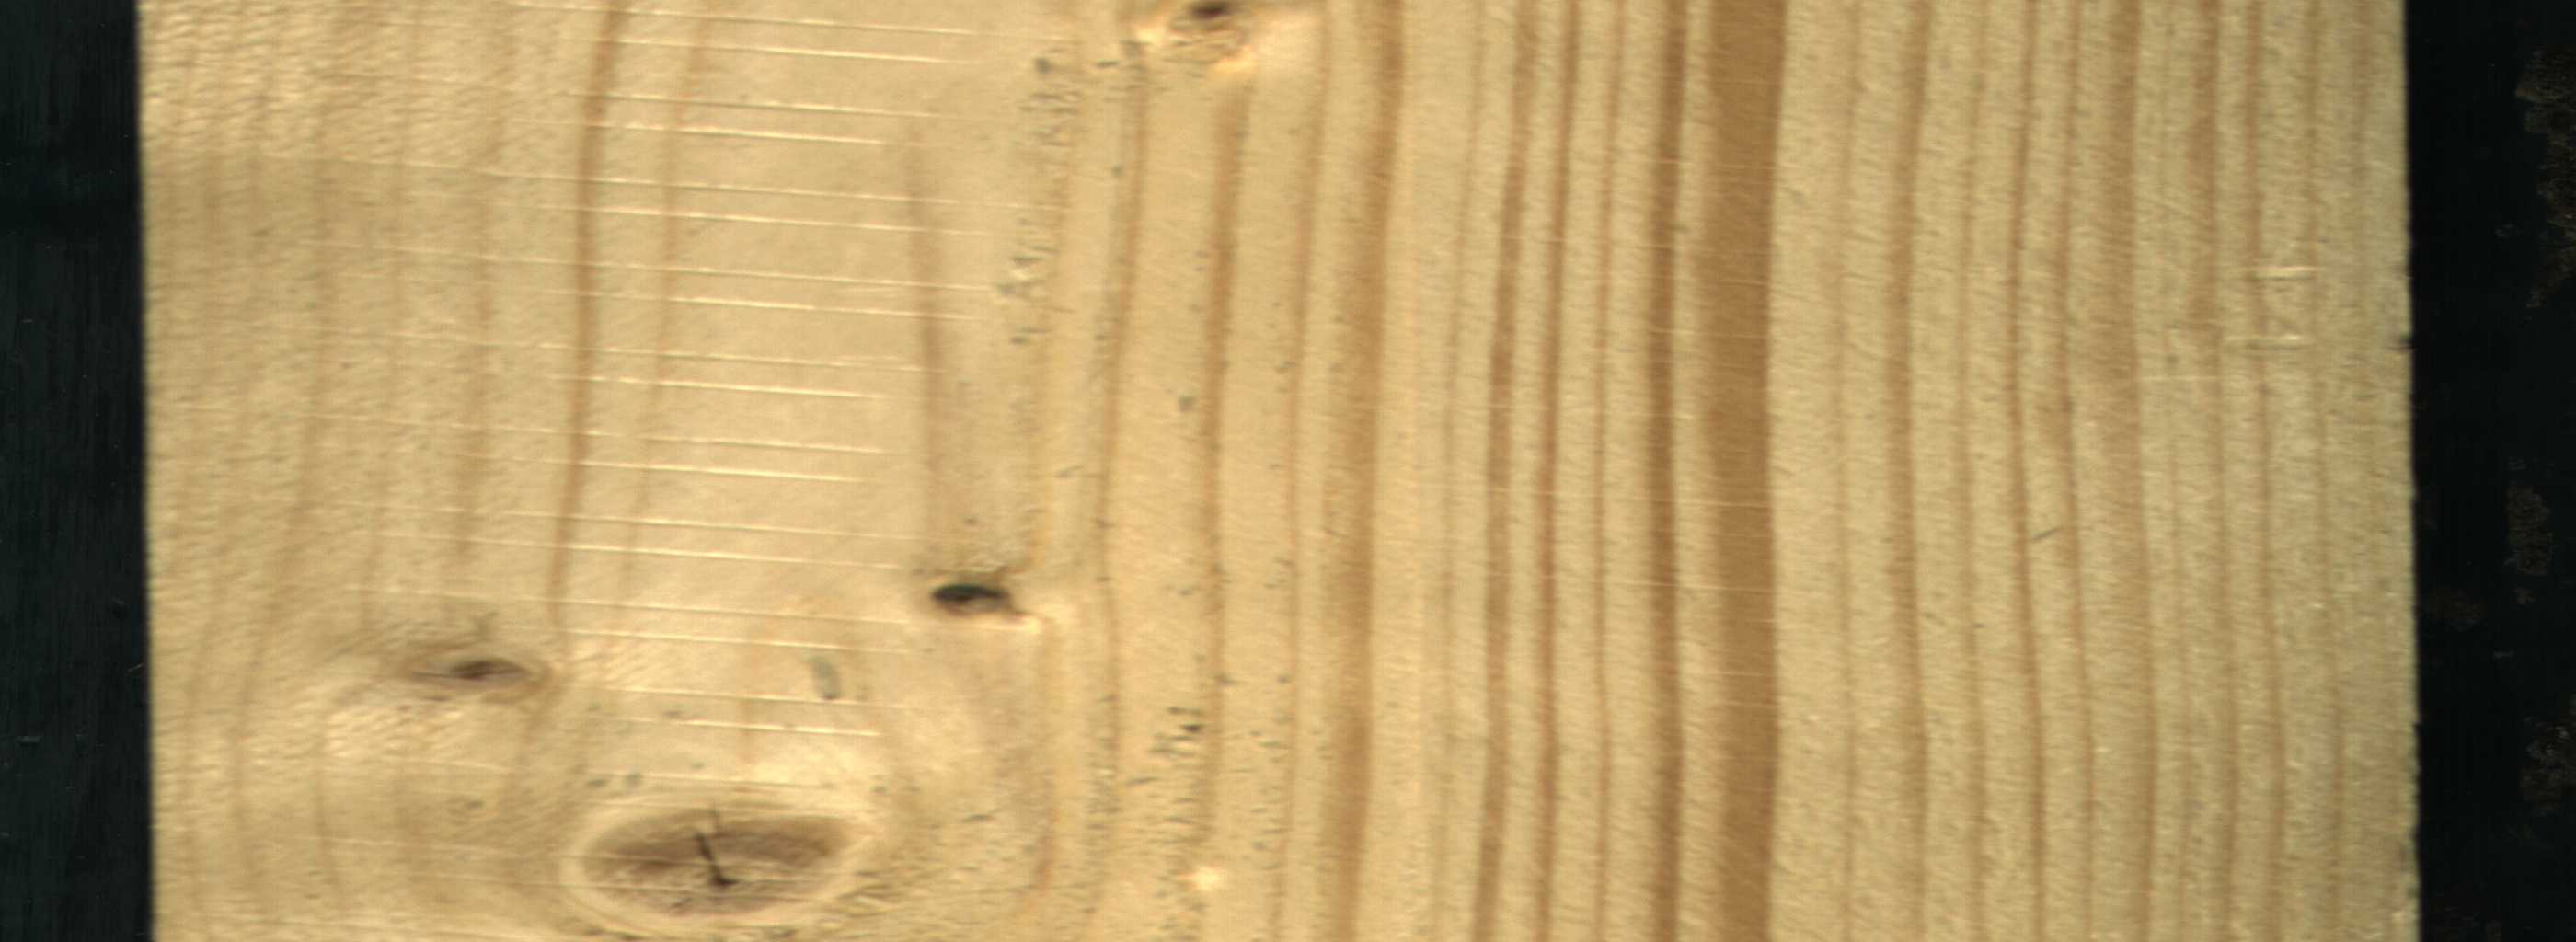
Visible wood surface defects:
Live_Knot
Live_Knot
Live_Knot
Live_Knot